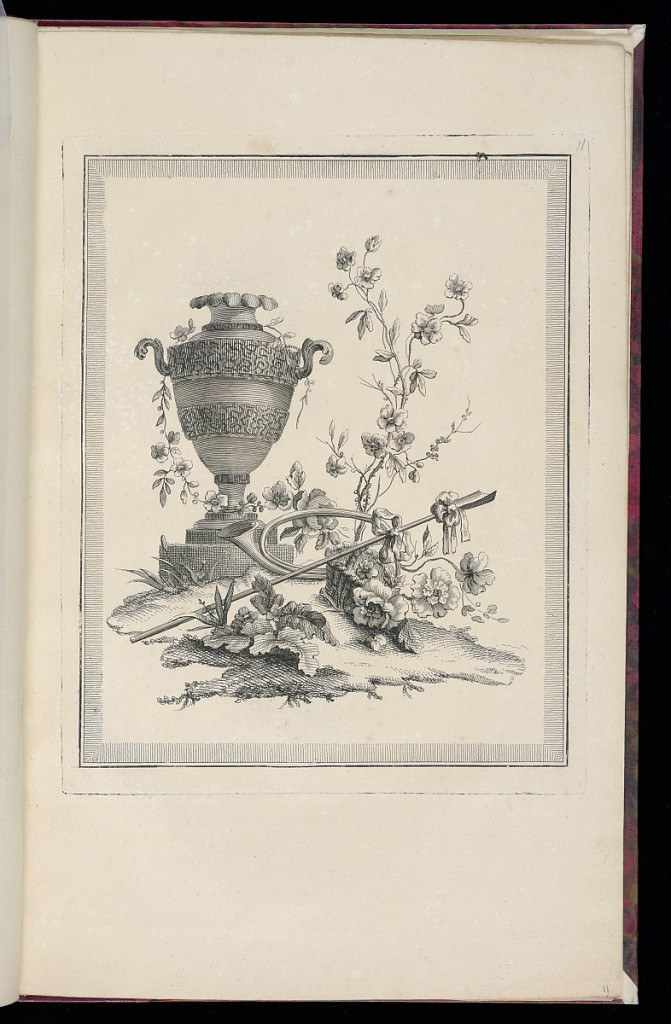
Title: Vase and Flowers
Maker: Pierre Ranson, French, 1736–1786
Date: late 18th century
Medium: Etching and engraving on laid paper
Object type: Print
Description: Design for a two-handled vase set on a socle, on grassy mound next to flowers, with a festoon of flowers and leaves intertwined. In the foreground a basket, horn, and shepherd's stick with ribbons. The vase is decorated with bands of vermiculation (pattern of irregular lines imitating worm tracks), with scrolling leaf handles.